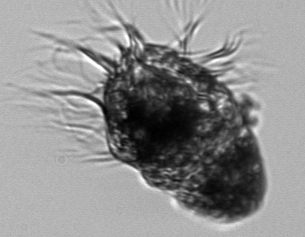
Label: Laboea_strobila